Field crop: maize
Growth stage: 2
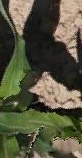
Species: maize